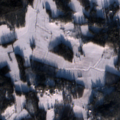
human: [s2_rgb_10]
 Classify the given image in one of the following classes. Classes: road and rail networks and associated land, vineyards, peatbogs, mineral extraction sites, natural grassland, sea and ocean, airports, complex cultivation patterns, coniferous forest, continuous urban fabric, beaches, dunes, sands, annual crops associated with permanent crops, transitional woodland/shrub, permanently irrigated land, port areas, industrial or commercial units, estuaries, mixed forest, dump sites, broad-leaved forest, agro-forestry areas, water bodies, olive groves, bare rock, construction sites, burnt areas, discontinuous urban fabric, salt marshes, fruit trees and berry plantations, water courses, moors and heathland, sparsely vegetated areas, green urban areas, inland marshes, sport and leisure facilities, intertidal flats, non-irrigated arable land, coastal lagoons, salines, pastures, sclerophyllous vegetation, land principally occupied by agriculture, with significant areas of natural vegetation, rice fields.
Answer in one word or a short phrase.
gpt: discontinuous urban fabric, non-irrigated arable land, land principally occupied by agriculture, with significant areas of natural vegetation, coniferous forest, mixed forest